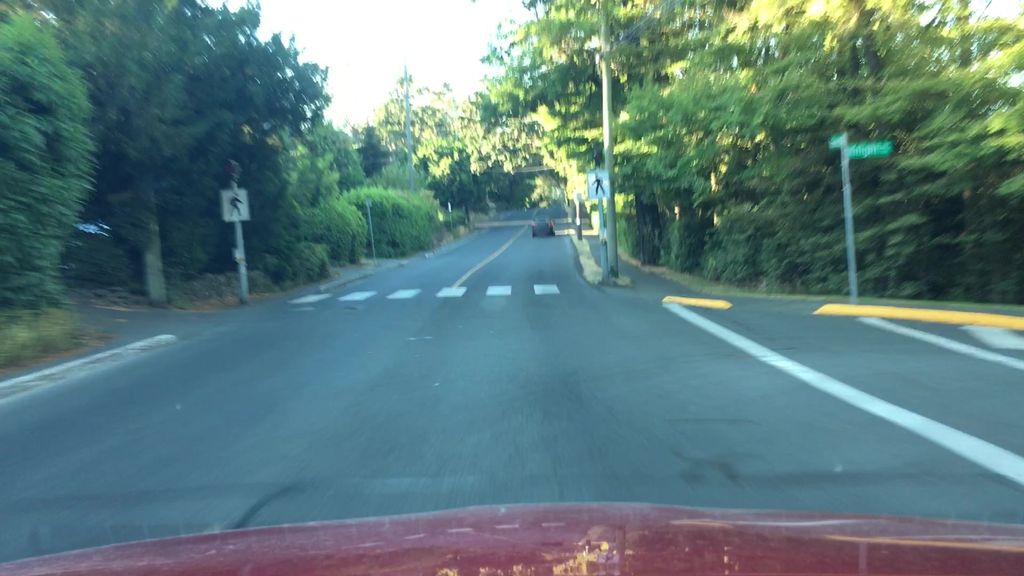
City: victoria